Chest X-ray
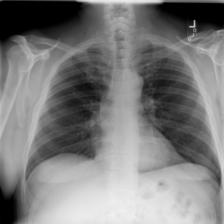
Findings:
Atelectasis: negative
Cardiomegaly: negative
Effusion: negative
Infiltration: negative
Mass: negative
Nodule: negative
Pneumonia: negative
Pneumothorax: negative
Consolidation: negative
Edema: negative
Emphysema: negative
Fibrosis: negative
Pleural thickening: negative
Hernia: negative